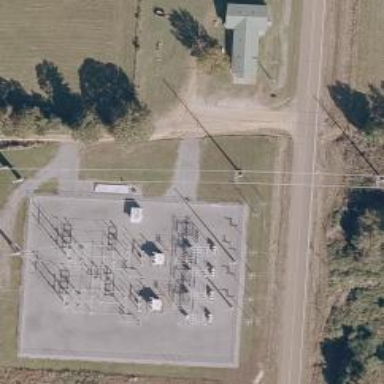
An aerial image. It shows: Distribution power substation secured by fence.